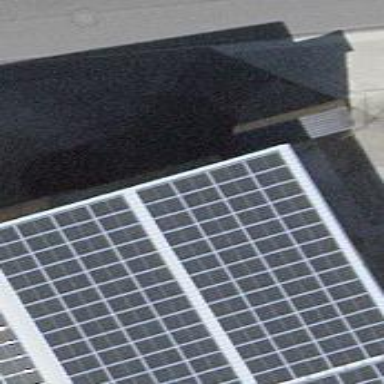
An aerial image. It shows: Solar power generator utilizing photovoltaic technology with solar photovoltaic panels.